Interaction volume radius: 5 \u00c5
Interaction volume height: 35 \u00c5
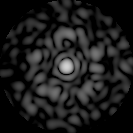
Disorder parameter: 0.8687